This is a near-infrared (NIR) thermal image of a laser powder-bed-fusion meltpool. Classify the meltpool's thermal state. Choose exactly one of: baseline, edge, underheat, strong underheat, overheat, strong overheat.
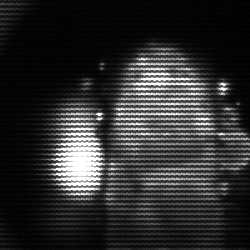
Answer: strong underheat